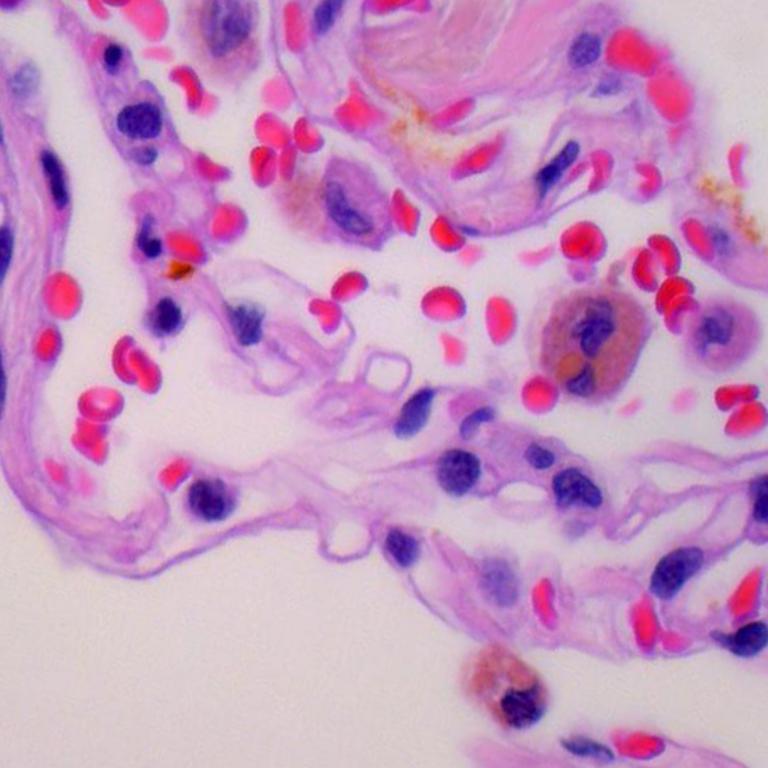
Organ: lung
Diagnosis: benign